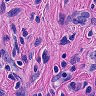
Metastatic tissue present: yes